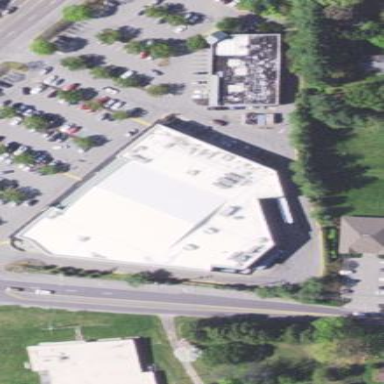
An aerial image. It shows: Supermarket building.